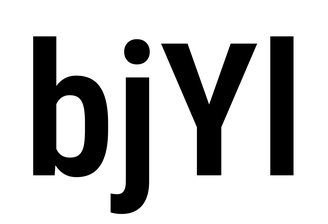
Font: Roboto_Condensed_SemiBold